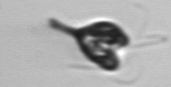
Label: Pyramimonas_longicauda